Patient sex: F
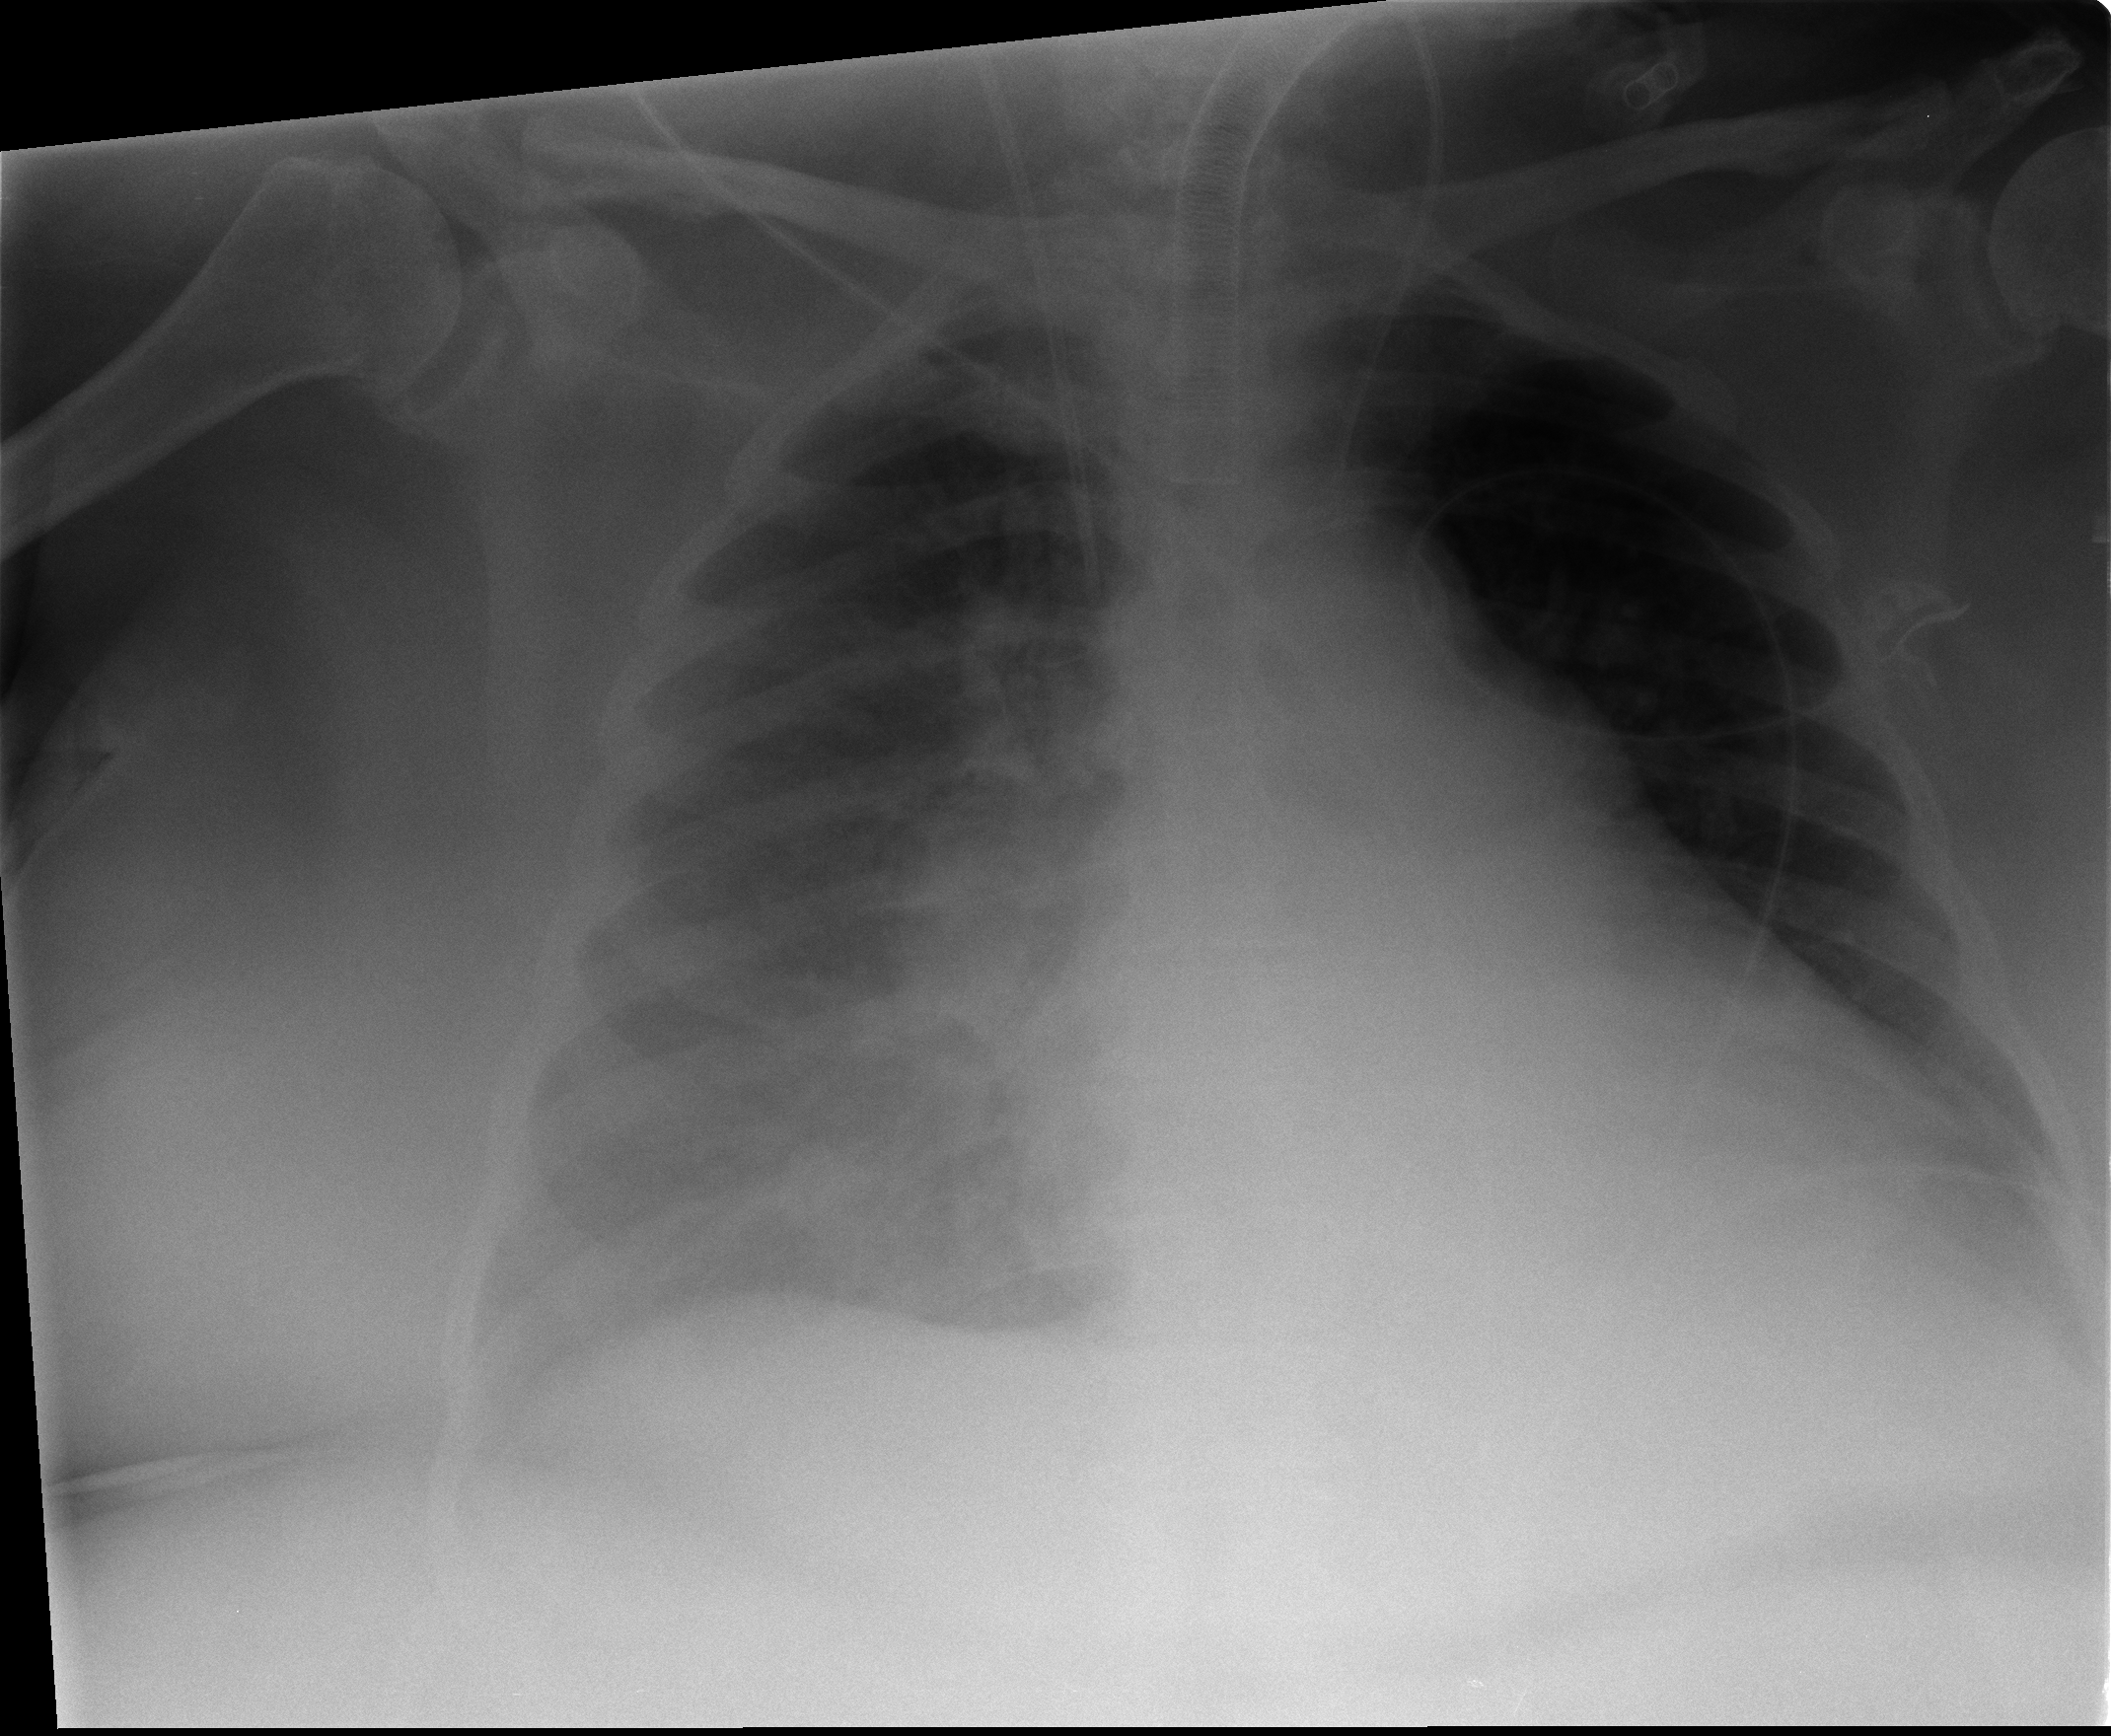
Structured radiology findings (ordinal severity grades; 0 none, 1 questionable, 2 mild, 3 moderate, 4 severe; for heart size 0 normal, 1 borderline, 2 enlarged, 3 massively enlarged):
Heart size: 2
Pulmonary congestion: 2
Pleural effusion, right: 1
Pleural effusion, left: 0
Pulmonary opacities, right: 0
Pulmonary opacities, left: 0
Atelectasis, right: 2
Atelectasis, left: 1